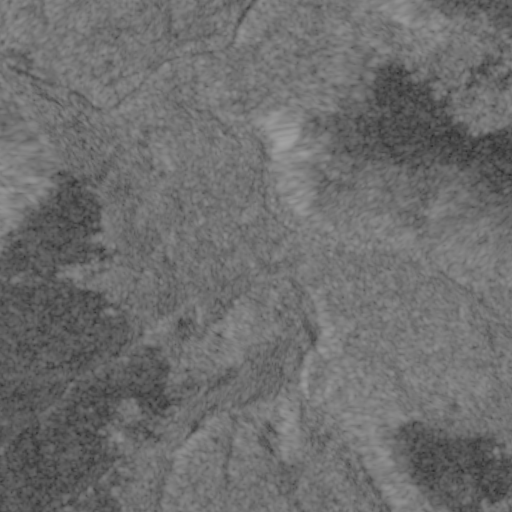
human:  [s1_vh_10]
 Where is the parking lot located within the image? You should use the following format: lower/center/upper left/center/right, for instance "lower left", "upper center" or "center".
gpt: The parking lot is located in the upper left of the image.
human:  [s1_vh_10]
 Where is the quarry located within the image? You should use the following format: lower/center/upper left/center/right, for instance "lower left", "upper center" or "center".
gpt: There is no quarry in the image.

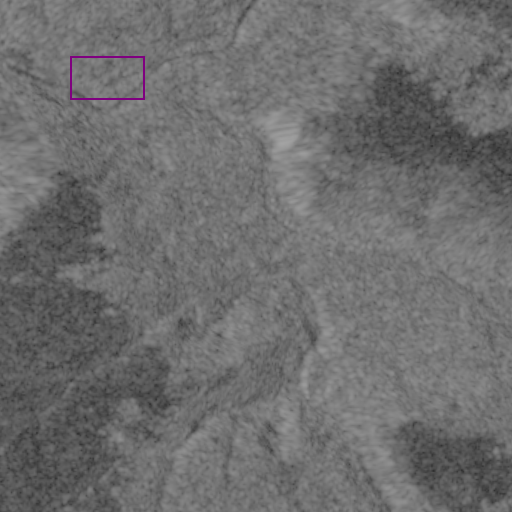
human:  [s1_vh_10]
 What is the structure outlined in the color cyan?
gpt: There is no cyan outline.
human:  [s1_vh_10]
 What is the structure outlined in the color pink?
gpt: There is no structure outlined in pink.